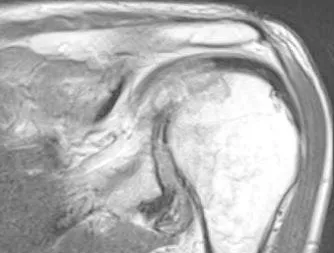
MRI of the shoulder showing moderate glenohumeral joint effusion with synovitis and large well-demarcated erosions on the humeral head.
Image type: radiology (mri)